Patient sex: M
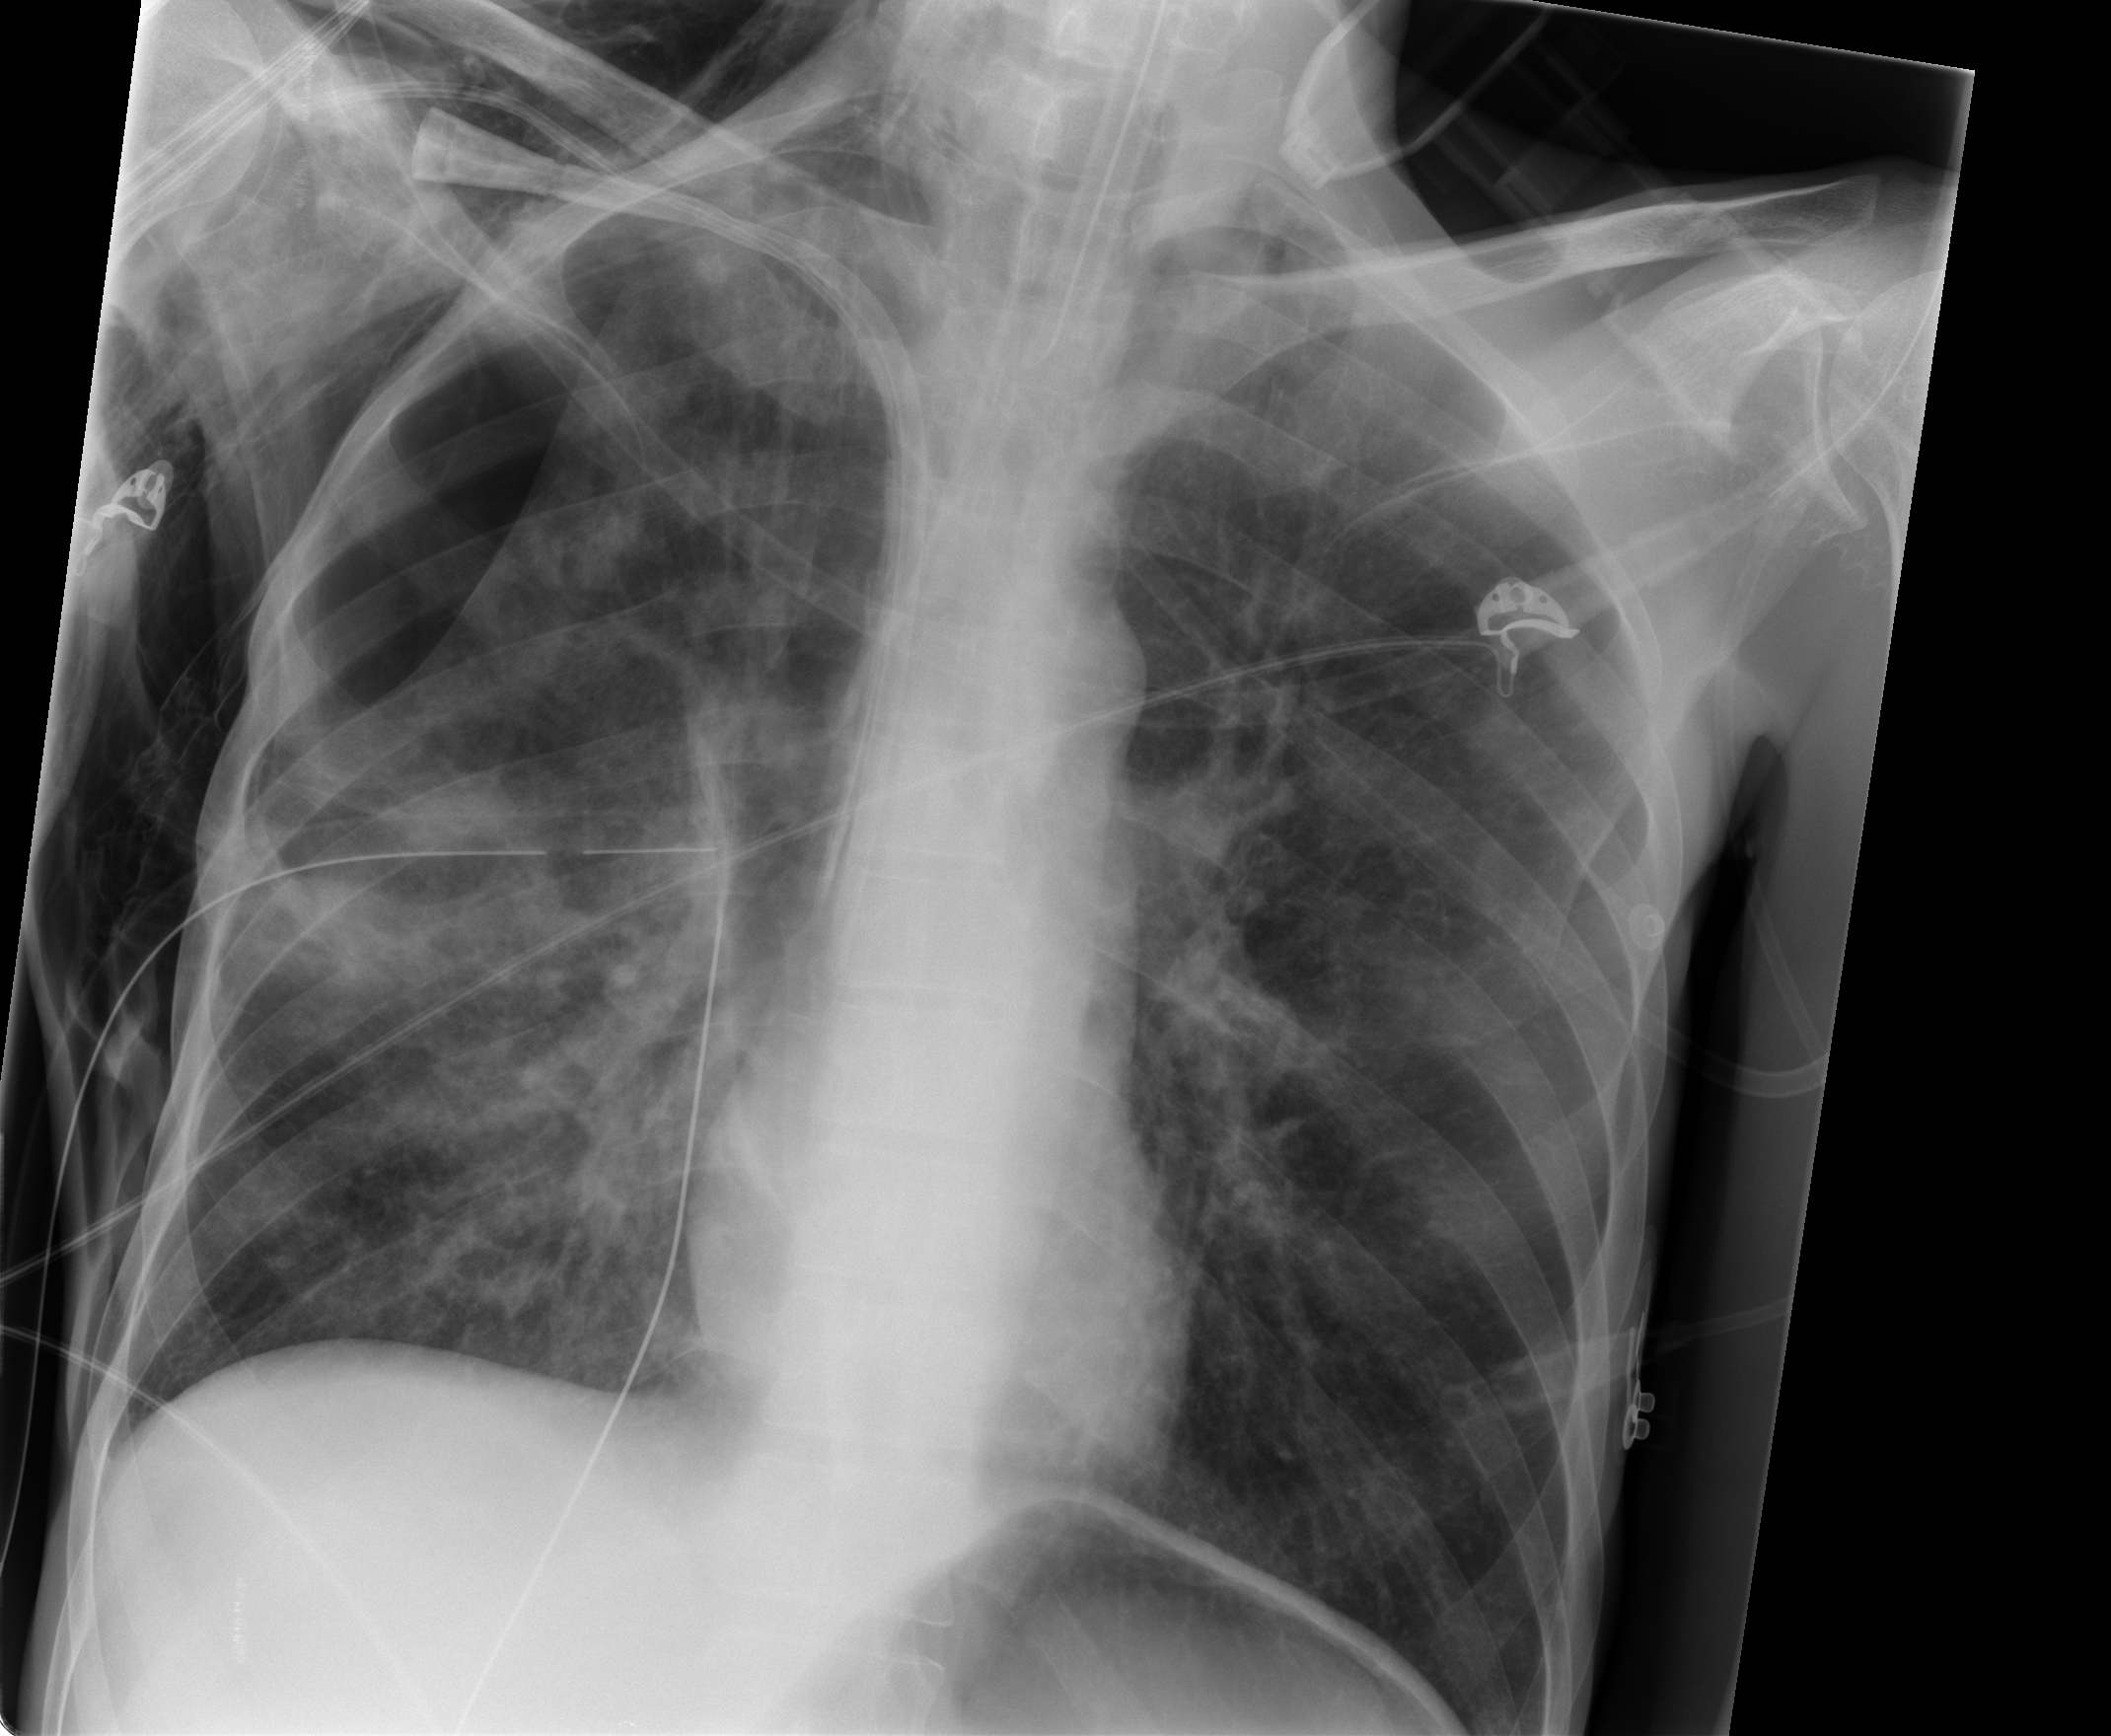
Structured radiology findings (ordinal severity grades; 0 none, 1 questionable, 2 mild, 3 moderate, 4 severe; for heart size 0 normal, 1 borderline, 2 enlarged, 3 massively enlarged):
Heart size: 0
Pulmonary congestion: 0
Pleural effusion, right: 0
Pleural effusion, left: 0
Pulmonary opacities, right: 2
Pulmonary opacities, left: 1
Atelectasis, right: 2
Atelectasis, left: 0